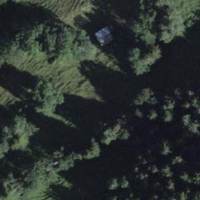
EUNIS habitat code: 44
Species observed at this site:
Campanula spicata